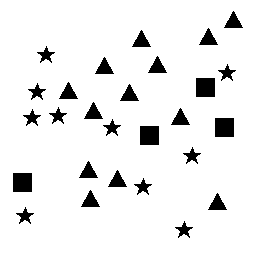
Squares: 4
Triangles: 13
Stars: 10
Total shapes: 27